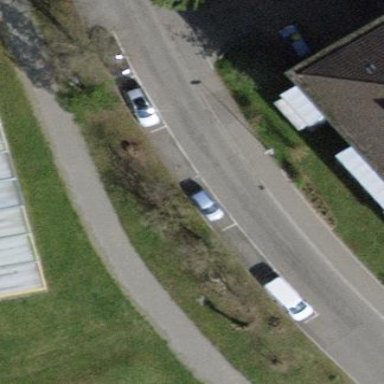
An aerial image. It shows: Asphalt parking lane.